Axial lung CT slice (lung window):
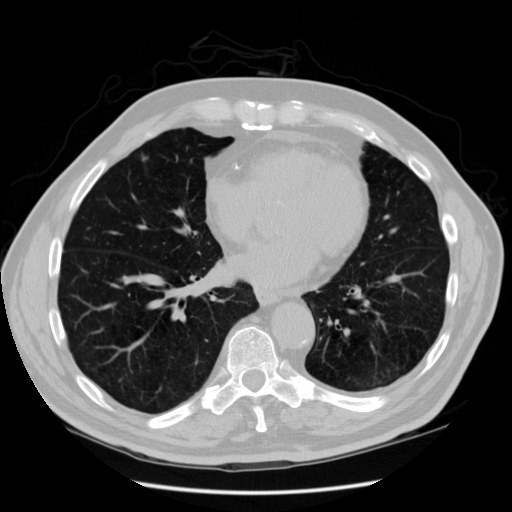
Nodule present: no